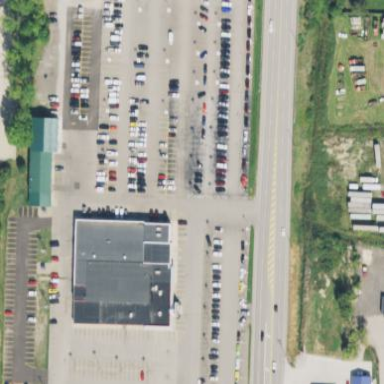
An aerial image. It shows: Retail area.